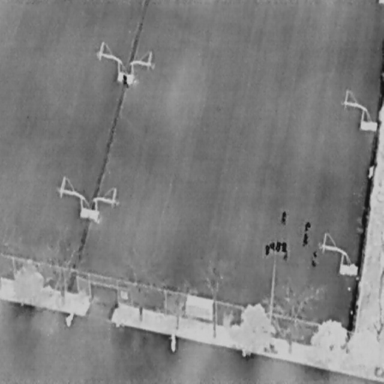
There are 11 objects shown in the infrared image, including nine People, and two Bicycles.